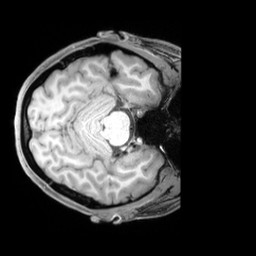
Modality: T1w
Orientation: axial
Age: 25
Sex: female
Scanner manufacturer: siemens
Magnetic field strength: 3 T
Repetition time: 1.97 s
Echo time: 0.00206 s